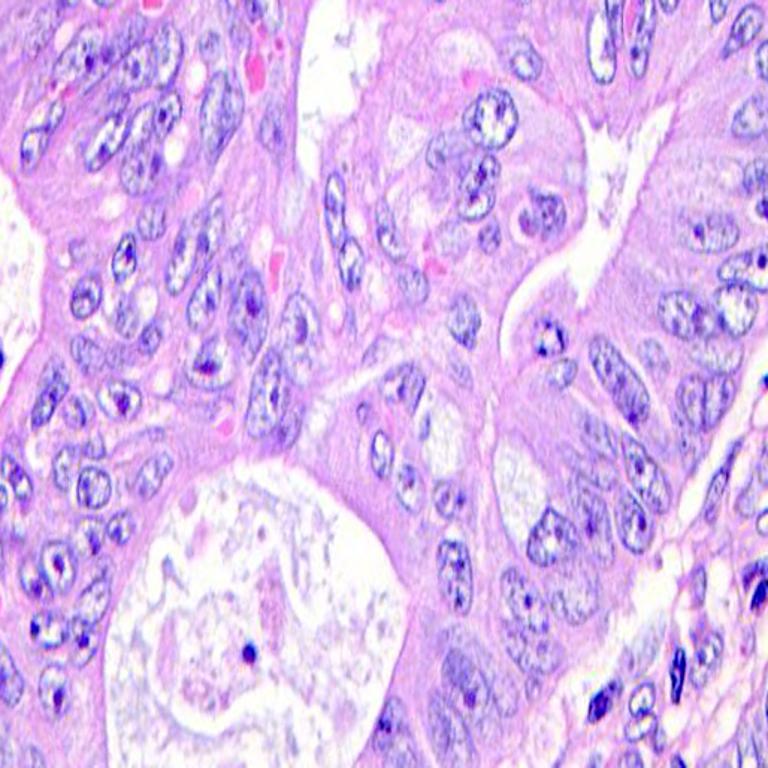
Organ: colon
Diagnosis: adenocarcinomas